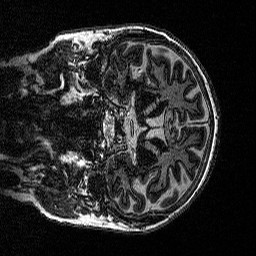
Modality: MP2RAGE
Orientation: coronal
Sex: female
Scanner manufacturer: siemens
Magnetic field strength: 3 T
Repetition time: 5 s
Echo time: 0.00292 s